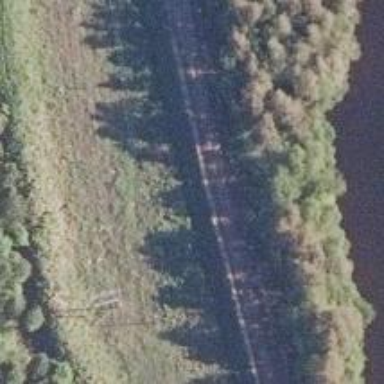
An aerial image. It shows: Railway track with continuous electrified contact lines.